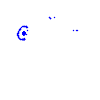
Particle: proton